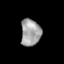
Tissue: prostate
Cell type: Fibroblasts
Senescence score: 0.8765
Nuclear area (px): 519
Mean DAPI intensity: 161.869